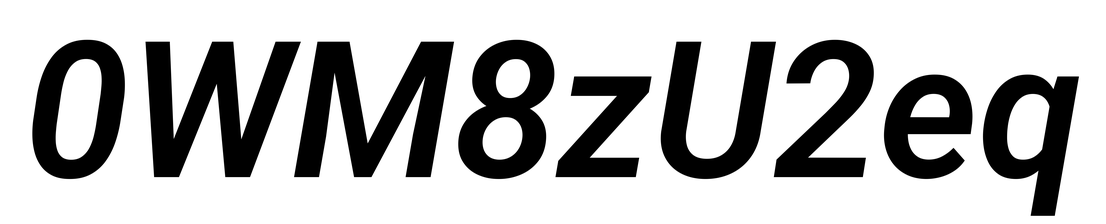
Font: Roboto-Italic_SemiBold_Italic